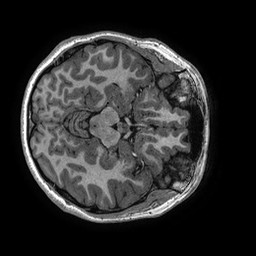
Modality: T1w
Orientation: axial
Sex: male
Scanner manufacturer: ge
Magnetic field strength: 3 T
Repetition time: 0.006952 s
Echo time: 0.00292 s